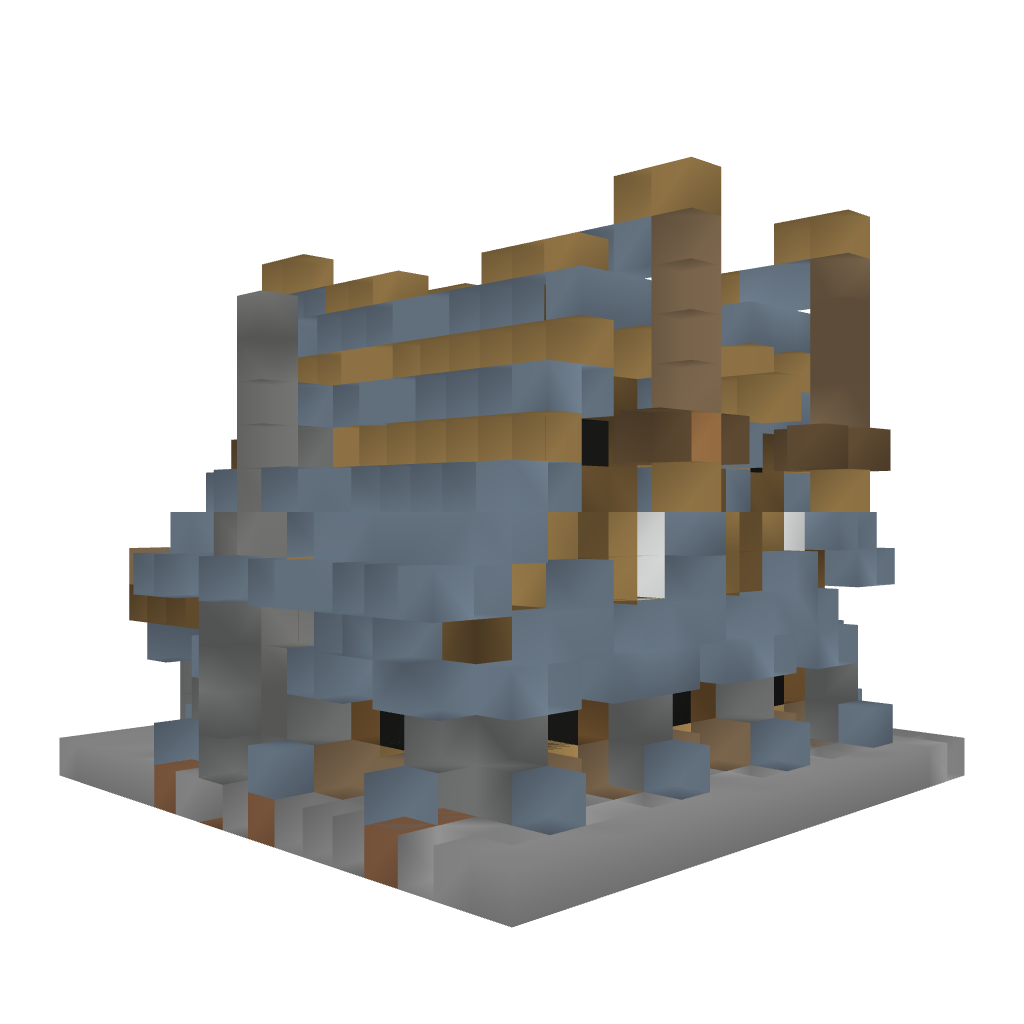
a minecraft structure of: Medieval House